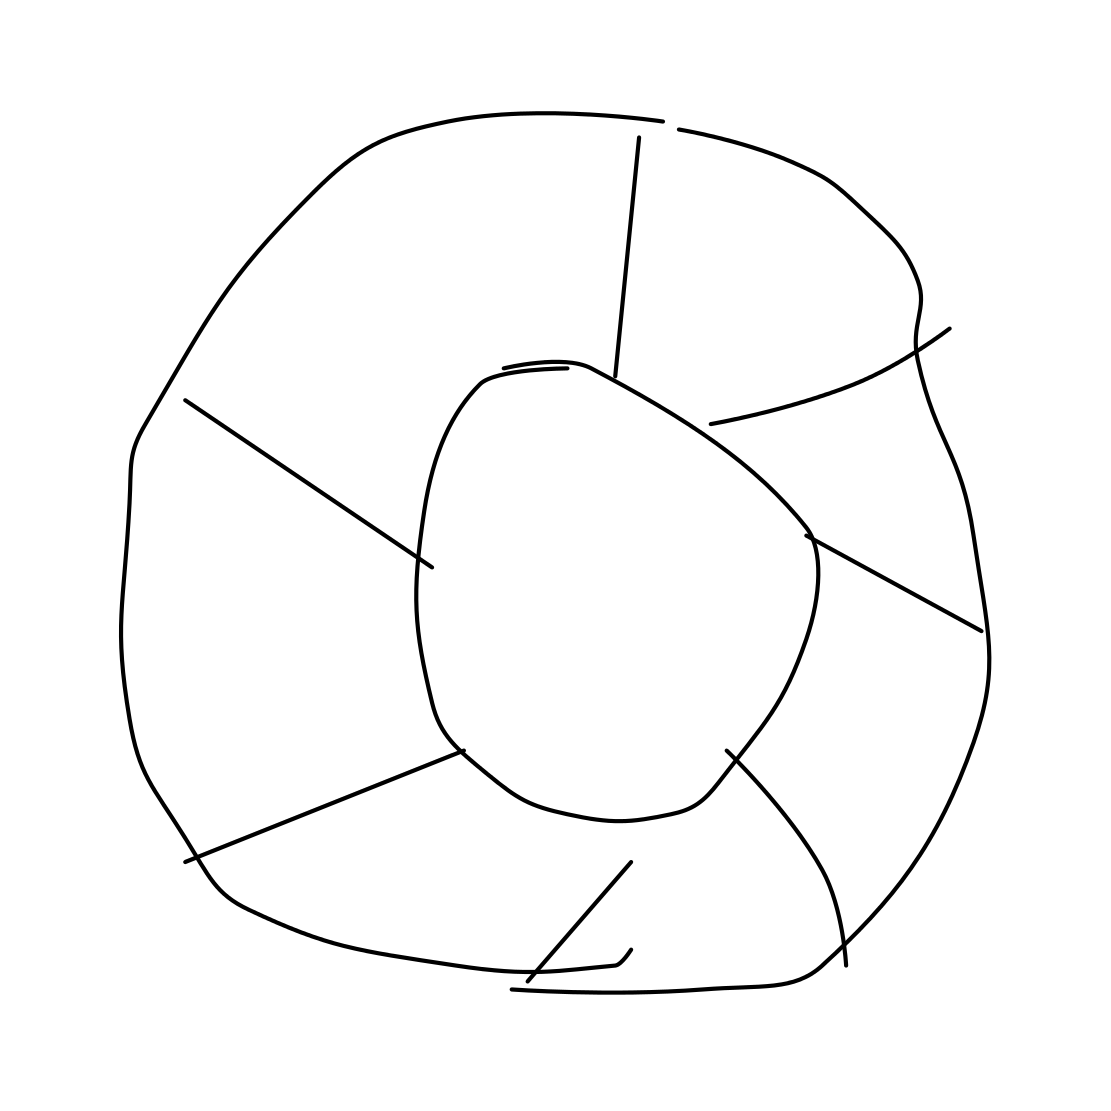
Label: tire